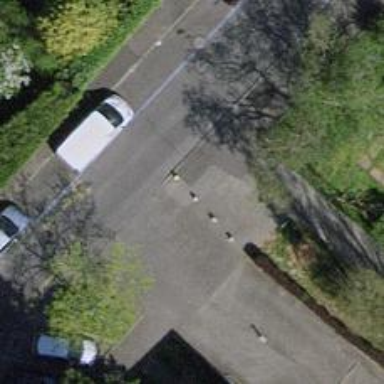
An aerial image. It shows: Bollard barrier.